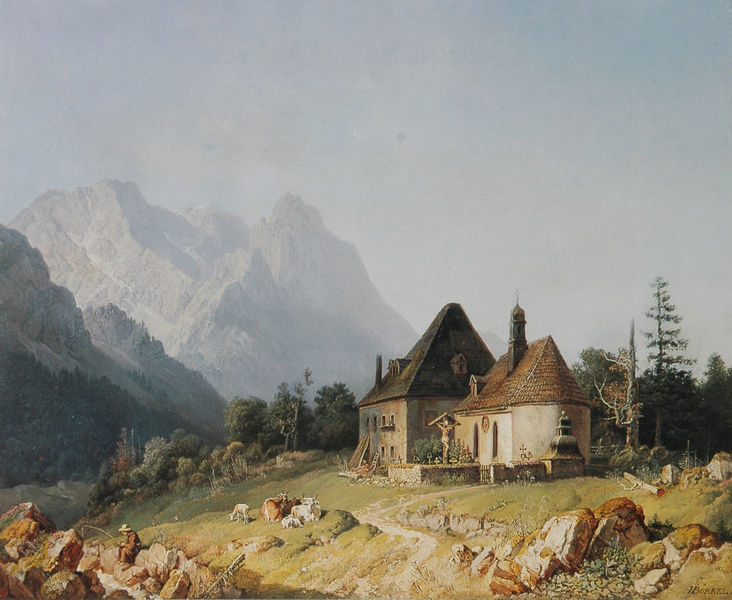
Titel: Das Kirchlein von Hinterriß
Künstler: Heinrich Bürkel
Institution: (Privatbesitz)
Schlagwörter: baum, berg, blau, felsen, gemälde, gestein, himmel, mann, schatten, wasser, weiß, wolken, bäume, fluss, grün, impressionismus, kirchturm, landschaft, sitzen, äste, blumen, braun, bunt, fenster, grau, hintergrund, hut, licht, dach, gebäude, gras, haus, tiere, weg, wiese, malerei, wand, architektur, blass, mensch, spitze, stein, steine, bild, horn, ast, bach, feld, hügel, kühe, morgen, natur, stamm, strauch, vieh, weide, busch, hütte, kirche, pfad, sonne, trampelpfad, realismus, spitzen, schön, tal, wald, bauern, schornstein, turm, ruhig, sommer, ruhe, liegen, fischer, abhang, berge, fels, felswand, gebirge, gipfel, hang, dächer, giebel, mauer, nebel, grasen, herde, kuh, alm, hochgebirge, bauernhof, hof, idylle, böschung, romantik, ölgemälde, hoch, waldrand, rinder, weiden, kreuz, einöde, findlinge, alpen, dache, moos, lichtung, angel, friedhof, fichte, nadelbaum, tanne, efeu, christus, christusfigur, grab, jesus, fressen, apsis, laubbäume, mountain, bauernhaus, chor, kapelle, kruzifix, landscahft, gaube, schafe, rute, ziege, natürlich, angler, sonnen, ziegen, angeln, fischen, friedlich, satteldach, dachreiter, kirchhof, pfarrhaus, mischwald, einsiedler, bergwald, abgeschieden, angelrute, wallfahrt, verbläuung, einöd, fesen, zige, gemäld, schaff, eg, n, aloenlandschaft, kegreuzigt, ruhoig, marterln